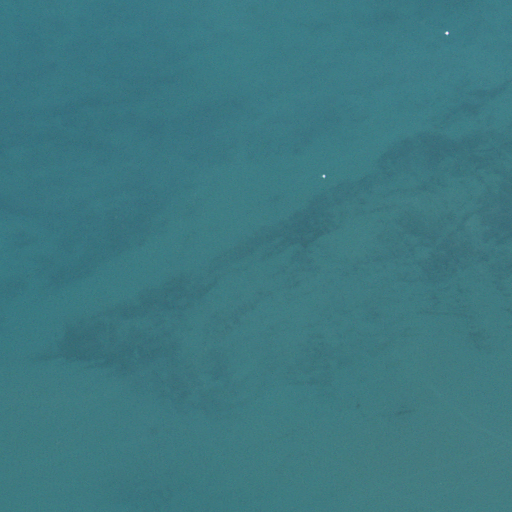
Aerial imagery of island in Michigan named Sand Island containing only open water